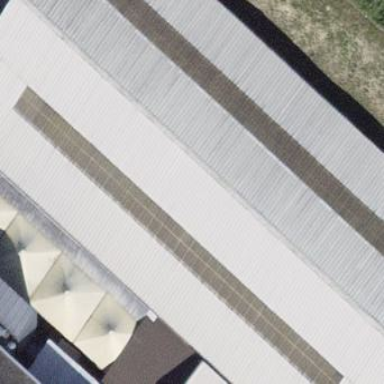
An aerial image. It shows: Industrial building with gabled roof.